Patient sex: F
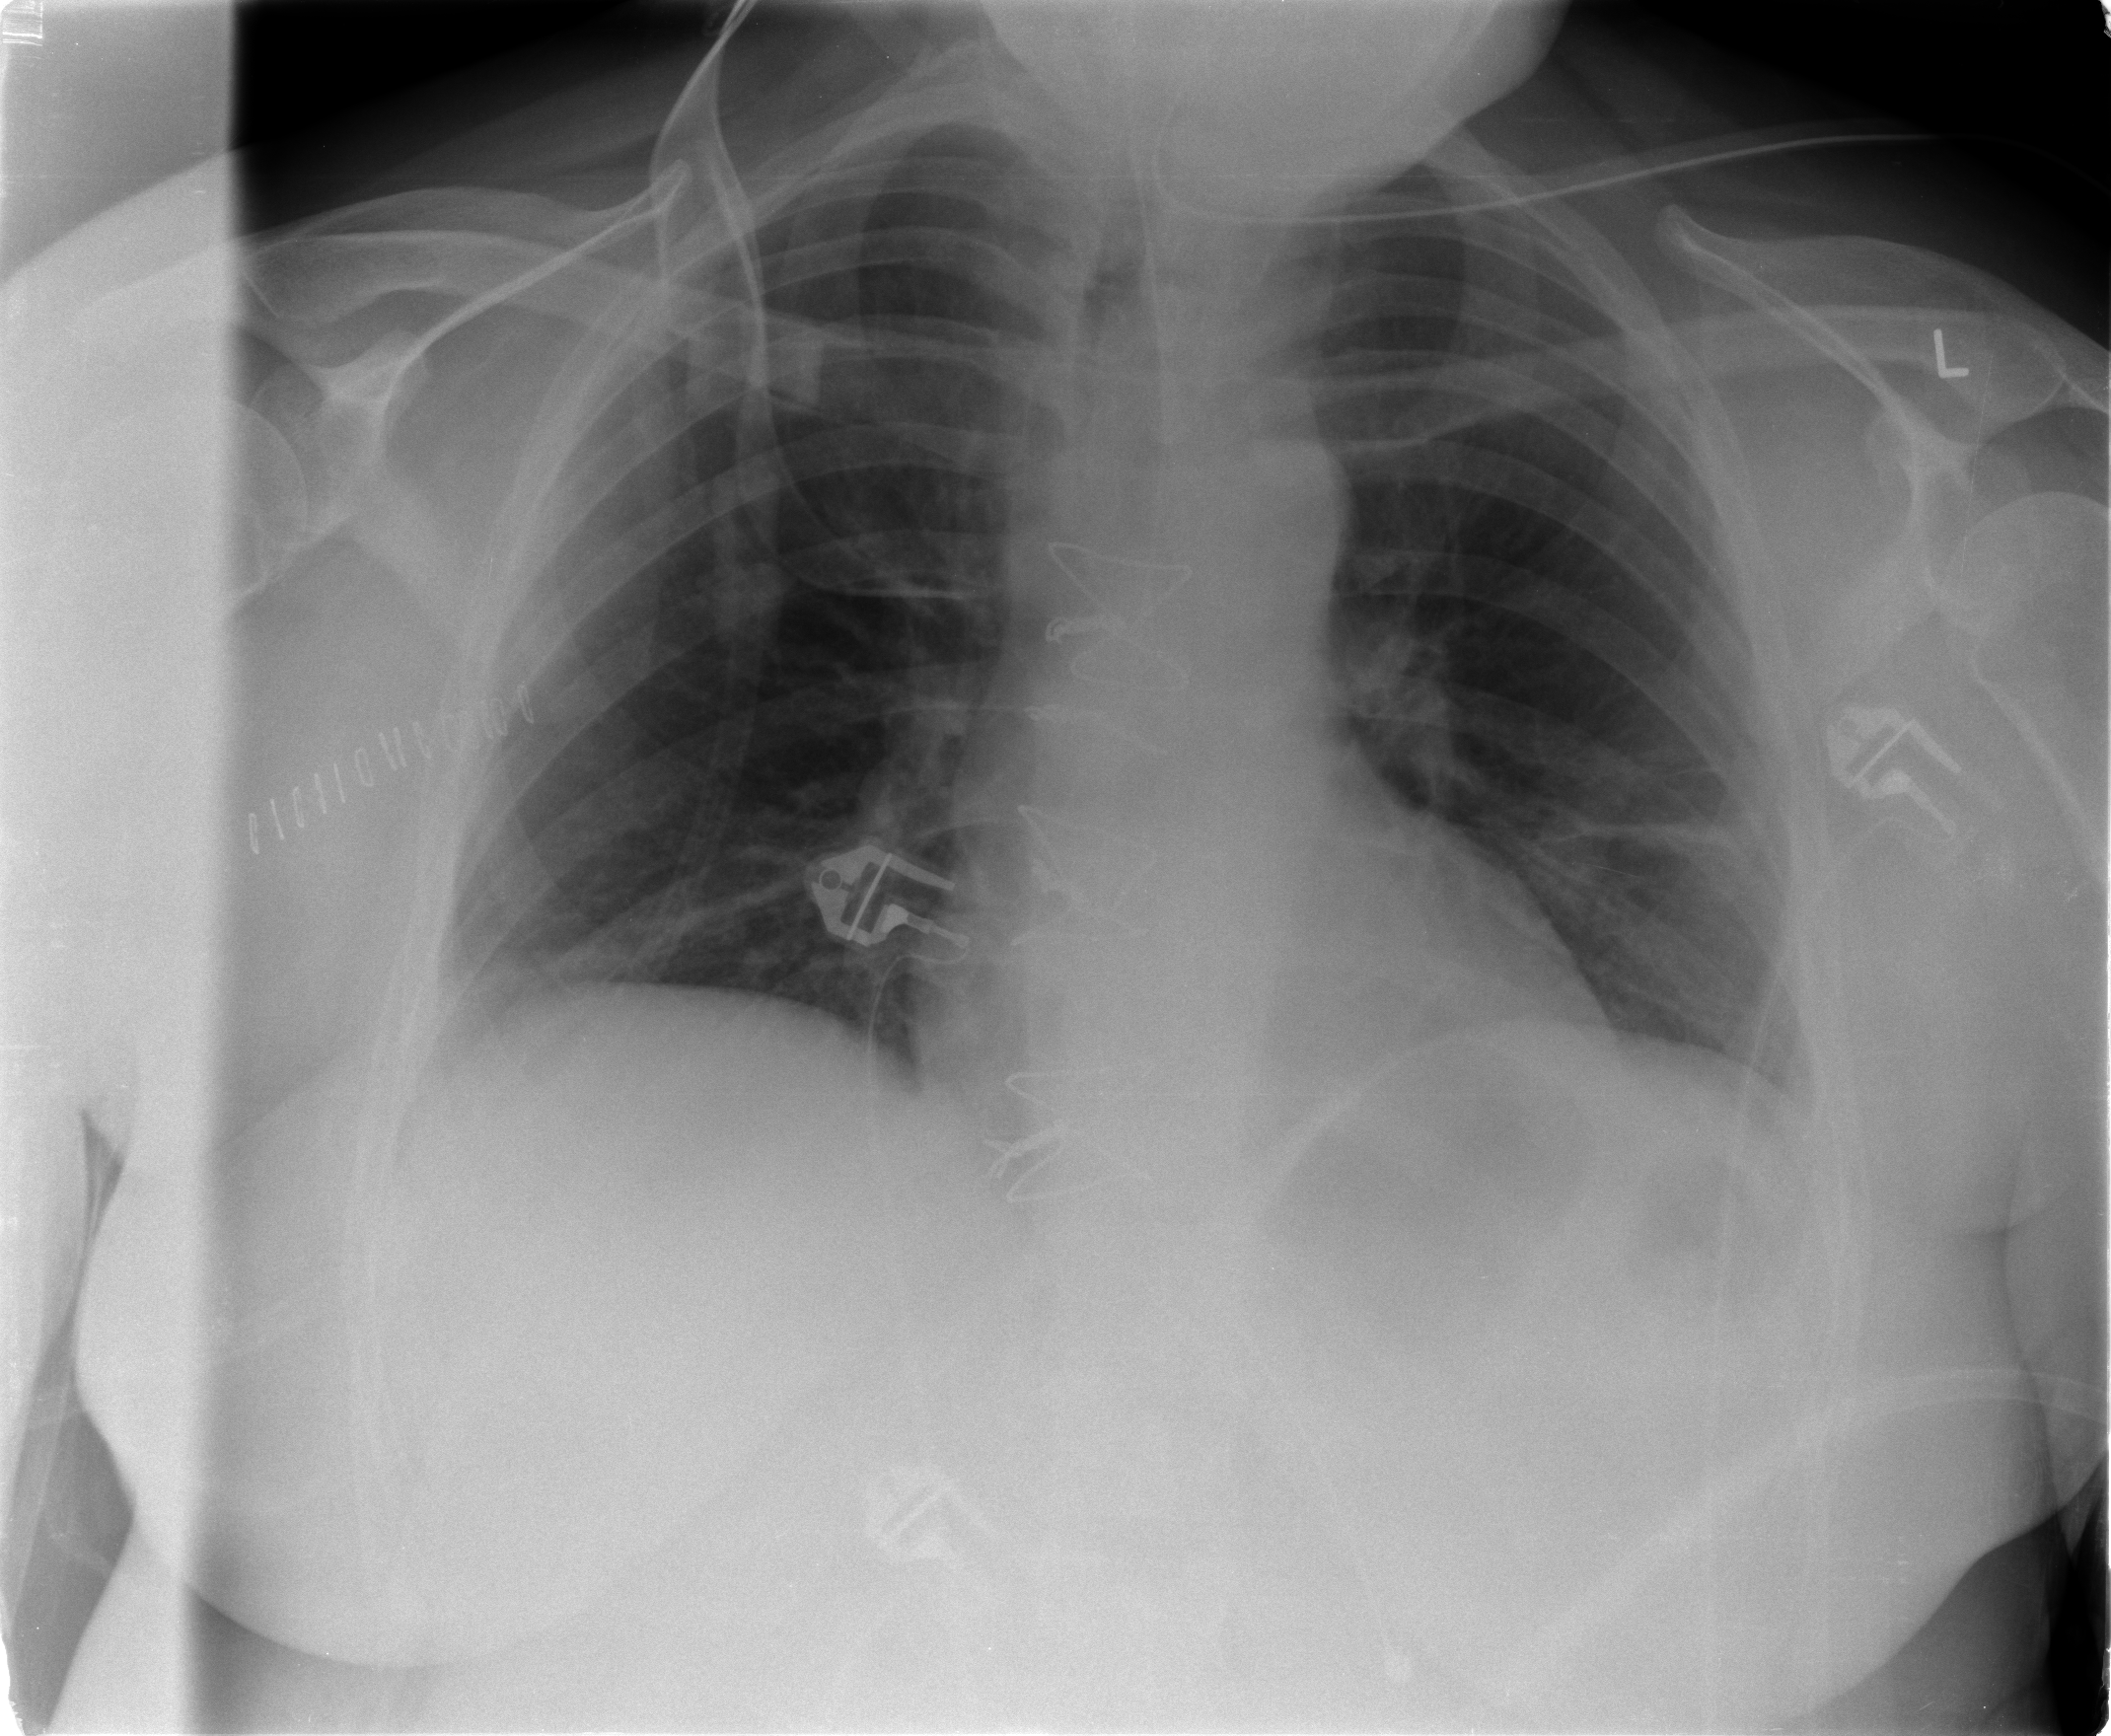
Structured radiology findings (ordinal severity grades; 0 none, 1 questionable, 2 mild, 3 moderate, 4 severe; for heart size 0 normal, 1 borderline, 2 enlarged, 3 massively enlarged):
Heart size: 0
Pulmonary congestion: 1
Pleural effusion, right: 1
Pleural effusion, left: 0
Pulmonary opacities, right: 0
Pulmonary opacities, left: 0
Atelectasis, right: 2
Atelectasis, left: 2